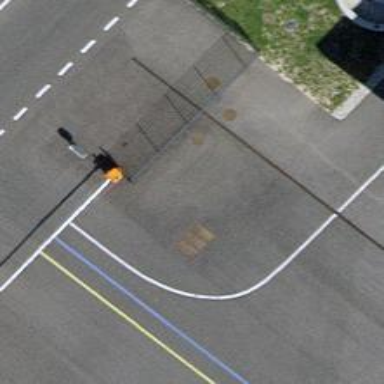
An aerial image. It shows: Lift gate barrier.